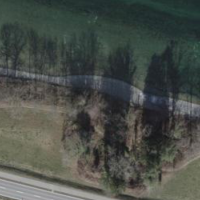
EUNIS habitat code: 15
Species observed at this site:
Caltha palustris